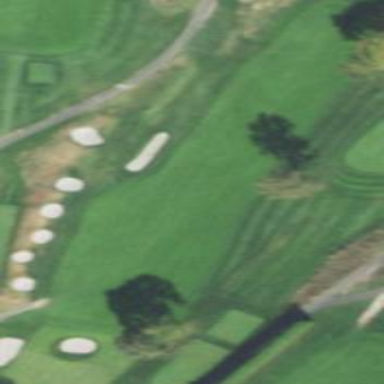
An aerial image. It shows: Golf fairway surrounded by grass.